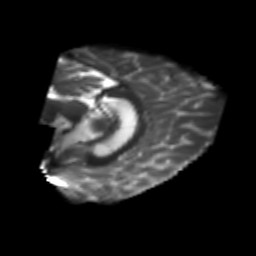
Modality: T2w
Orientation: sagittal
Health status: healthy
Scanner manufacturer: philips
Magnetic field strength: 3 T
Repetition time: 6.964 s
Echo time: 0.092 s